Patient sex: F
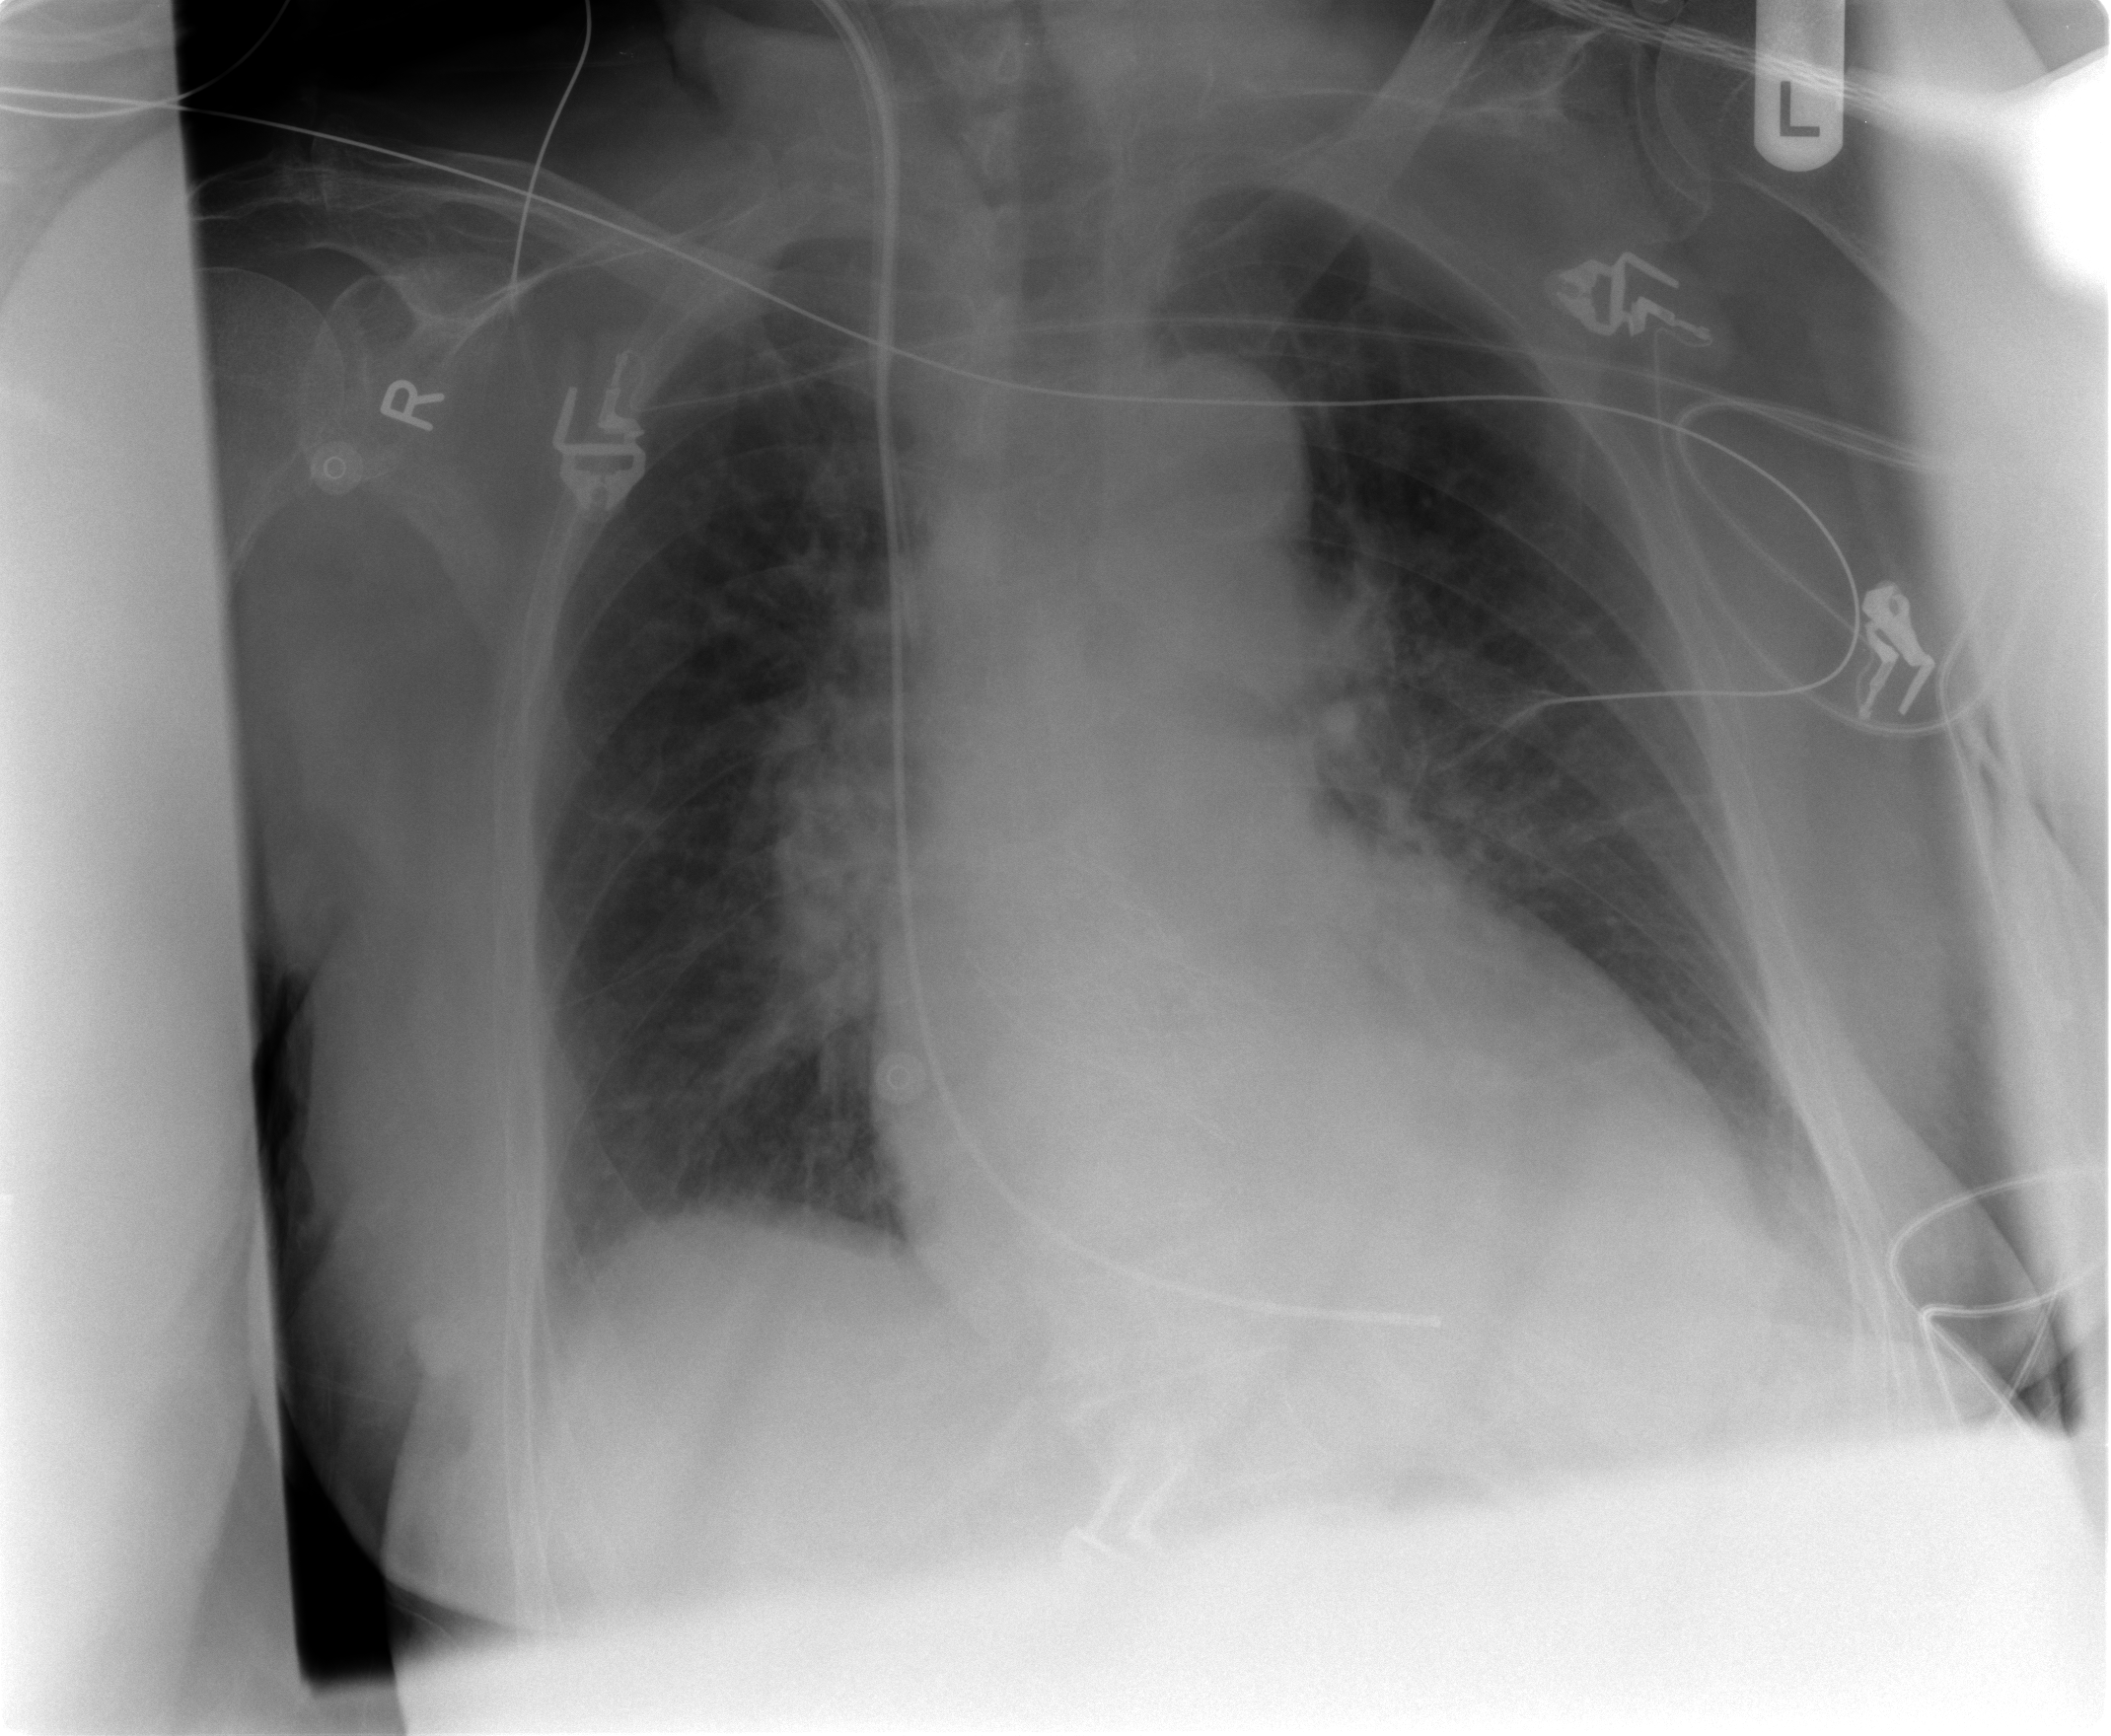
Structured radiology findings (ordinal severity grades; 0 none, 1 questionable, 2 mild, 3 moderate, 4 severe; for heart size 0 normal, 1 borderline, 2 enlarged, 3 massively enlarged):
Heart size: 1
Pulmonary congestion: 1
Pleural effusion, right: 0
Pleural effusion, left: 0
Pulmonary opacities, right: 0
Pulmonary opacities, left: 0
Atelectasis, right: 0
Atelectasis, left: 1